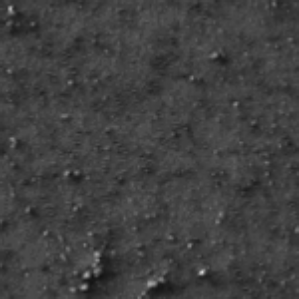
Label: frost